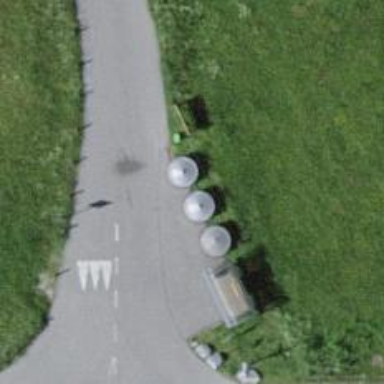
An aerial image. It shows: Waste disposal facility.